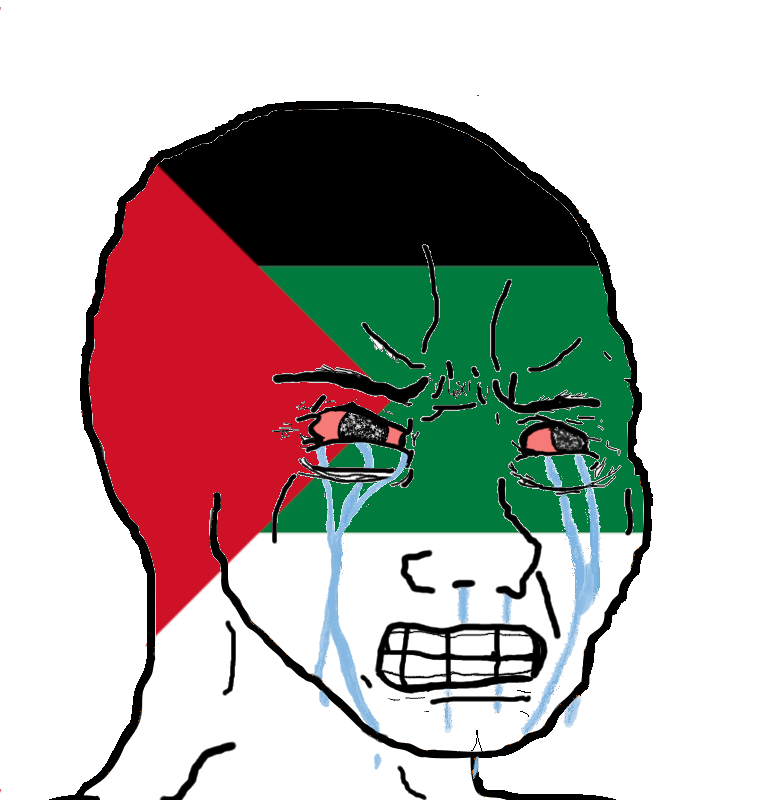
Label: 5_Crying_Wojak